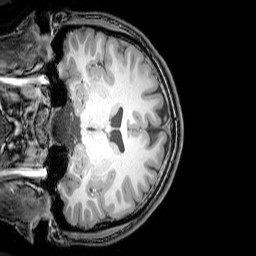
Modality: T1w
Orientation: coronal
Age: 21
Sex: male
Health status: healthy
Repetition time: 0.081 s
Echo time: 0.037 s